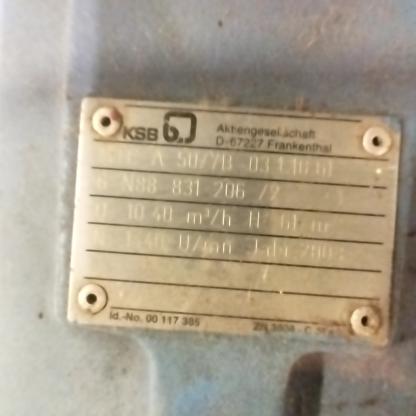
Klasa: tabliczka-znamionowa